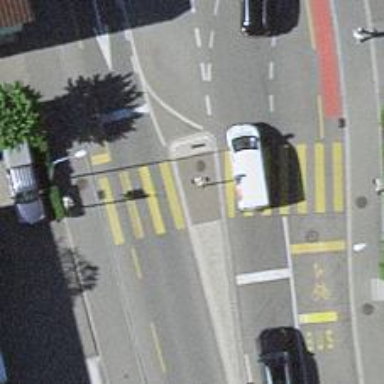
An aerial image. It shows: Zebra crossing with traffic signals and crossing island.